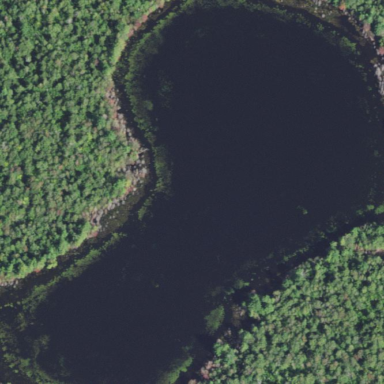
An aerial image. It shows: Beautiful lake surrounded by nature.